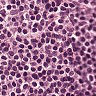
Metastatic tissue present: no